Имеется идеальный запирающий слой с $p-n$ переходом. Толщина этого слоя $d$, диэлектрическая проницаемость $\varepsilon$.
Нарисуйте график напряженности и потенциала электрического поля в слое, полагая распределение плотности заряда в слое таким, как показано на рисунке.
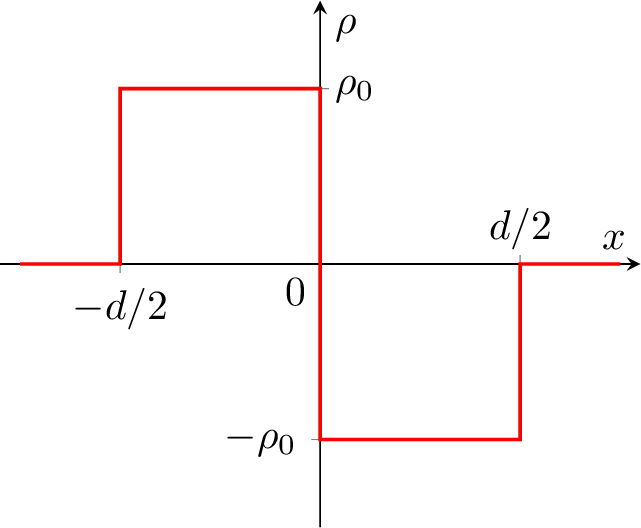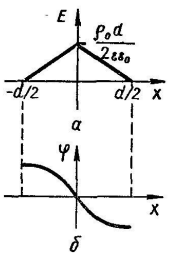
Ответ: График напряженности электрического поля в запирающем слое приведен на рисунке $\textbfа$. График изменения потенциала показан на рисунке $\textbfб$.

Темы:
T, Электричество, Напряженность, Потенциал, Всероссийские